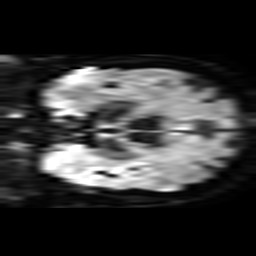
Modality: TRACE
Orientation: coronal
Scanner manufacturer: philips
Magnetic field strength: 3 T
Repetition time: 3.078 s
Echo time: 0.076 s